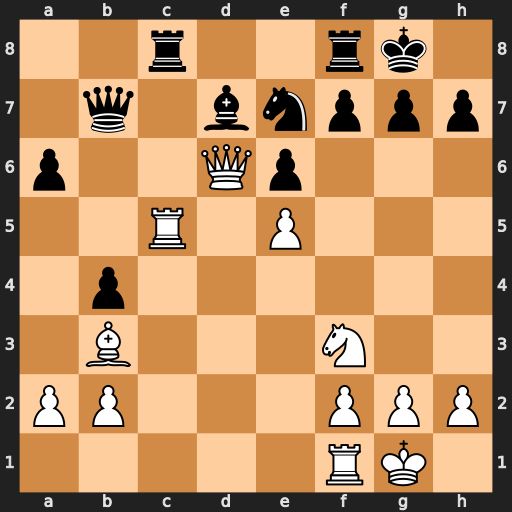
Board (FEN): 2r2rk1/1q1bnppp/p2Qp3/2R1P3/1p6/1B3N2/PP3PPP/5RK1
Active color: w
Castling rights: -
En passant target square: -
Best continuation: Qxe7 Rxc5 Qxc5